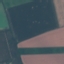
Label: AnnualCrop